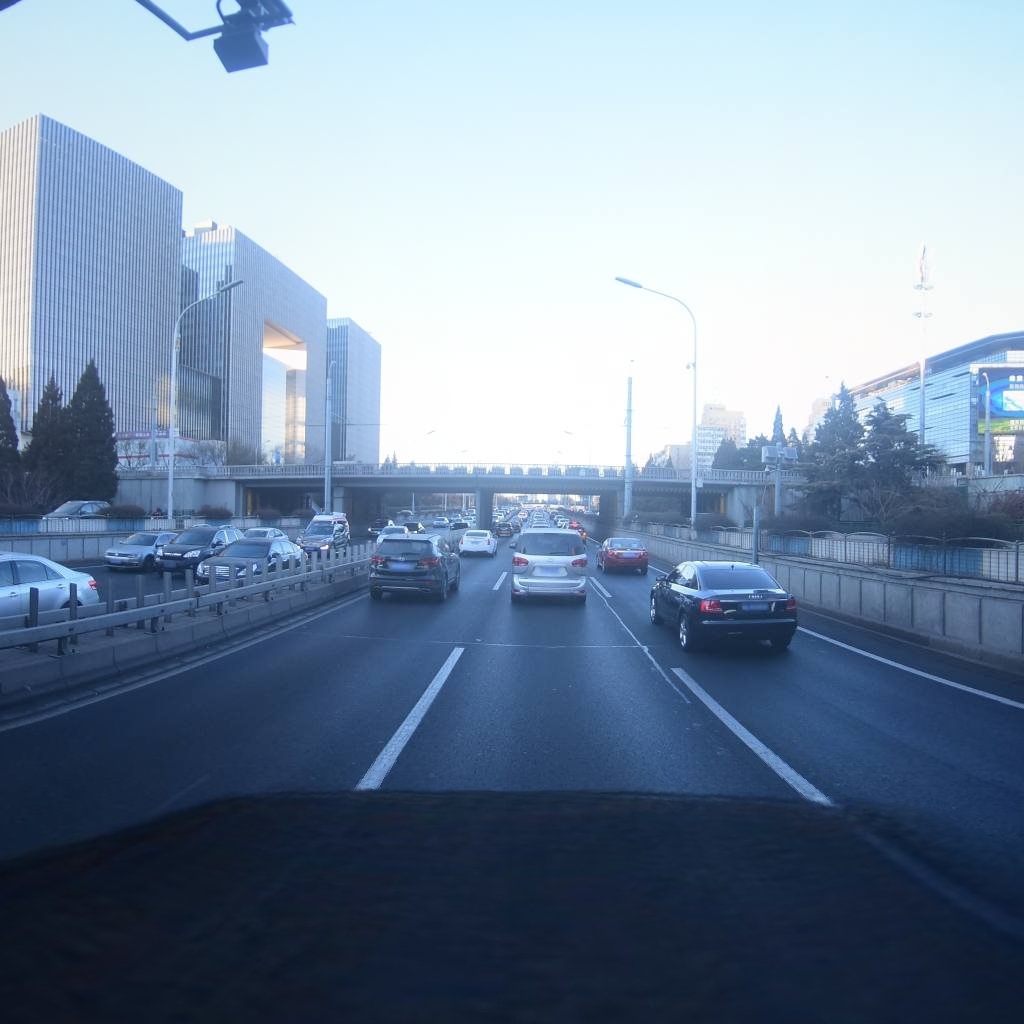
Region: Dongcheng
Road damage annotations: transverse patch, longitudinal patch